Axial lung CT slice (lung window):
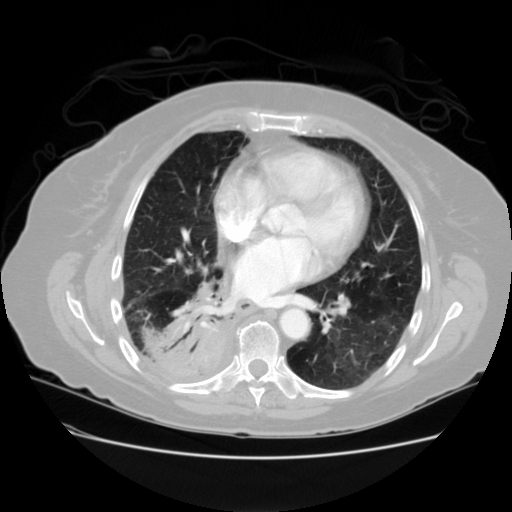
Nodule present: no